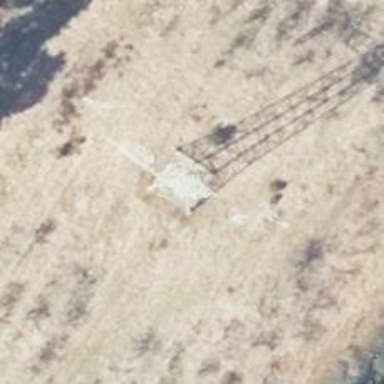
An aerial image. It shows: Power tower.